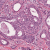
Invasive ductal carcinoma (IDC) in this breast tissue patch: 1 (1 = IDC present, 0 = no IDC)